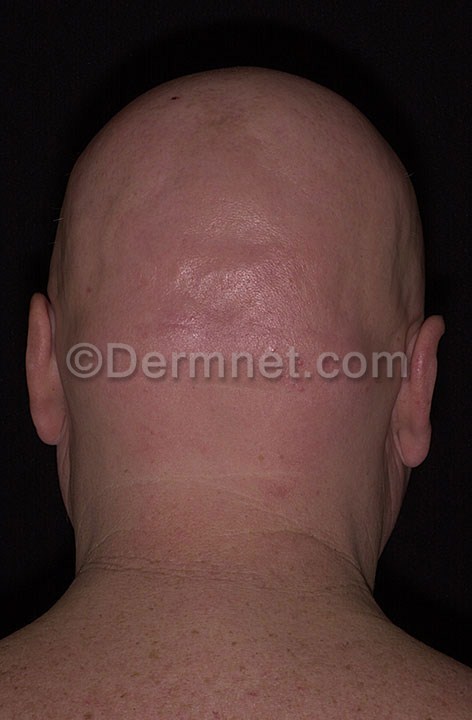
Disease: Hair Loss Photos Alopecia and other Hair Diseases